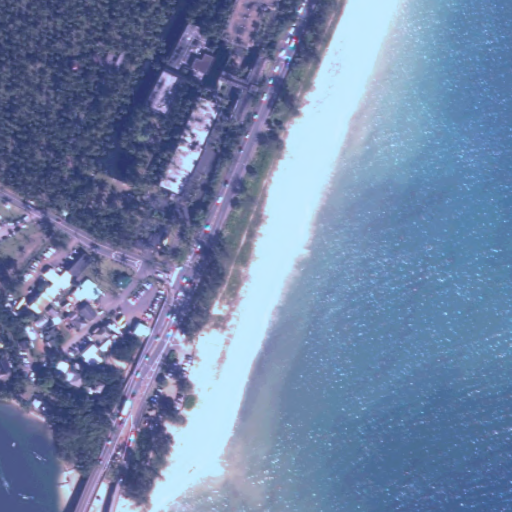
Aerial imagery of beach in Hawaii named Wailua Beach containing only unknown